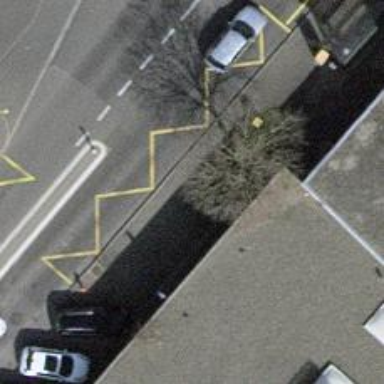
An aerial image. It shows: Asphalt sidewalk with platform for public transport. The platform has shelter.